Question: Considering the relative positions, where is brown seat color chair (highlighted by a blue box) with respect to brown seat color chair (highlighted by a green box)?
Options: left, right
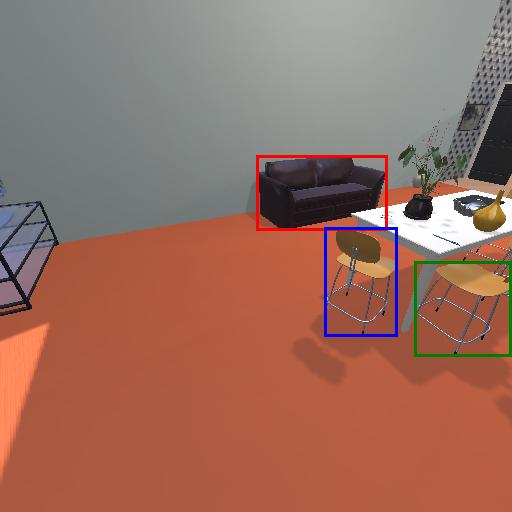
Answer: left